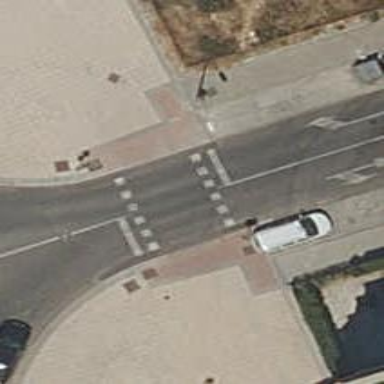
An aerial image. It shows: Road with traffic signals at the crossing.